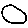
Label: circle